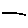
Label: line